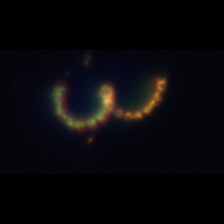
Taxon: Chaetoceros
Group: Diatoms